Question: I'd like to add a library to my project in Intellij. After adding the external library in the project settings Intellij recognizes the library and tells me to import it when trying to instantiate an object from the external classes.
But when I try to import a class from the external library Intellij doesn't accept it, by saying "Cannot resolve symbol".

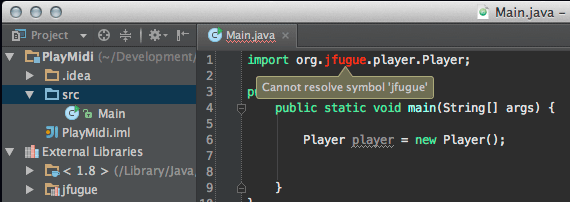
Answer: Create a lib directory in your project. Drop your jar in there, then right-click on the lib directory and select "Add as Library".